Question: See the screenshot below I have of my Android Studio project setup:

What I see here is that I am compiling with the android-L SDK version, with target SDK version of 19 and minimum SDK version of 19.
I tried to run this app (which is simply the template blank activity app with no changes) on a Samsung S4 v4.4.2 phone, and the IDE tells me that it is not compatible.
Obviously I'm not understanding what the three '{compile,min,target}SdkVersion' definitions are. Could someone please enlighten me?
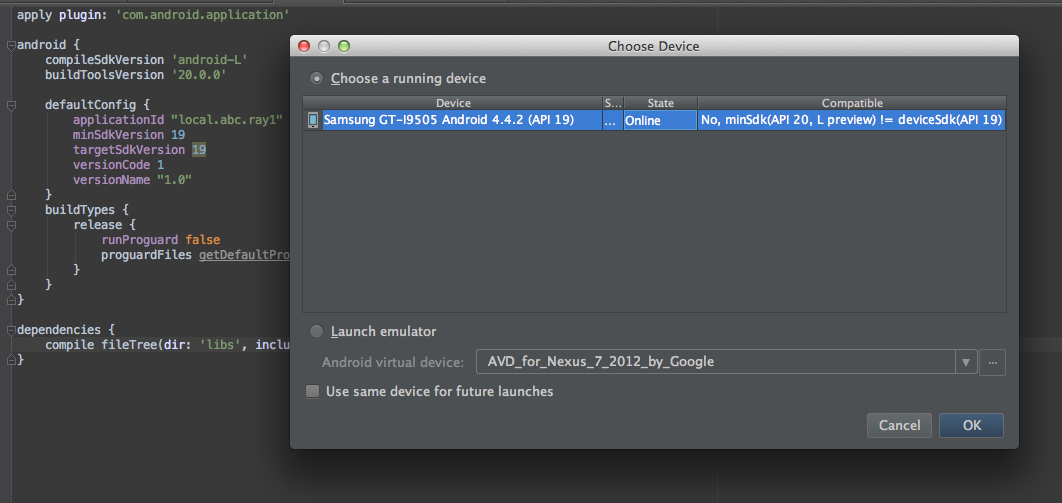
Answer: Apps compiled with the Android L preview SDK can currently only be installed on devices running the Android L preview.
Until the Android L preview is released, I wouldn't recommend compiling with it (or using any piece of it) unless you are specifically interesting in testing out Android L functionality or APIs. If this is the case, create an emulator with the preview image or get a device that supports the preview images that Google has released and install the preview there.
Addressing the three version properties:
- - -